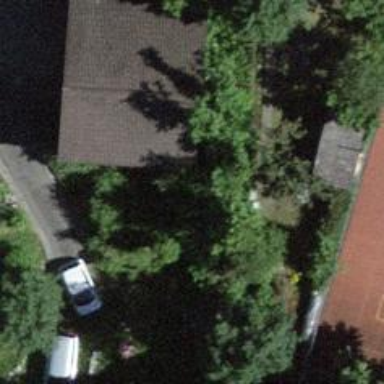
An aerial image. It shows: Garage.